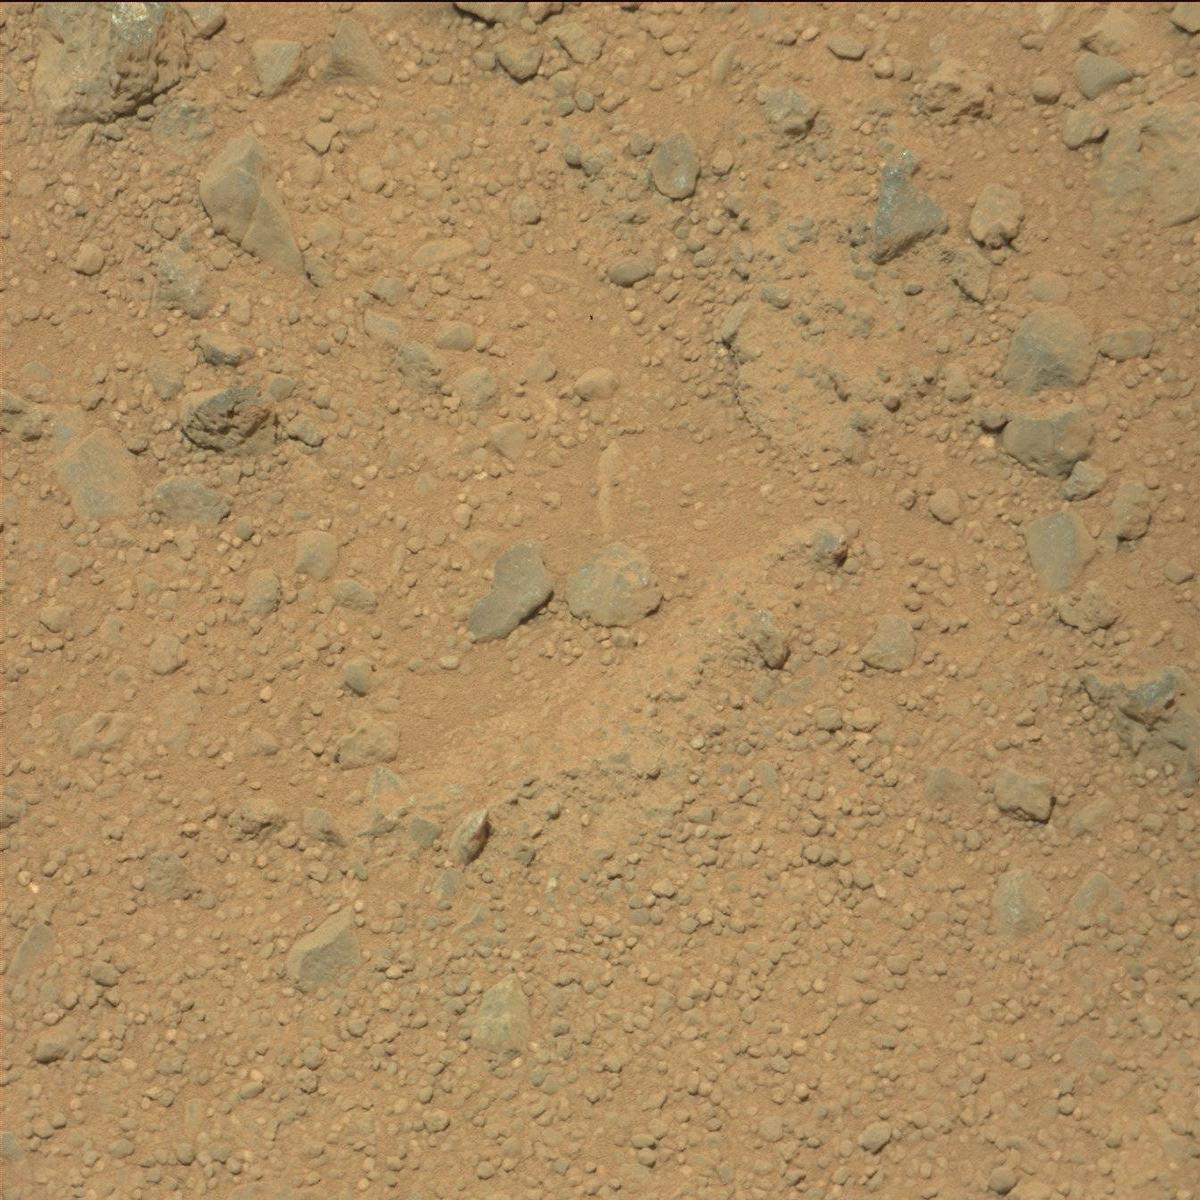
Terrain classes present: Bedrock, Sand / Soil